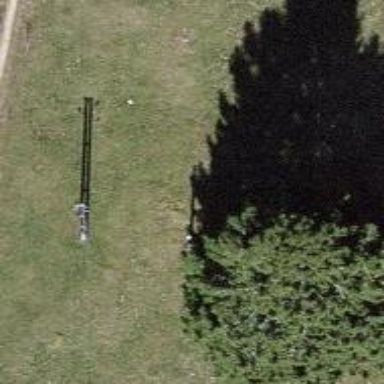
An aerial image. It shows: Power pole.